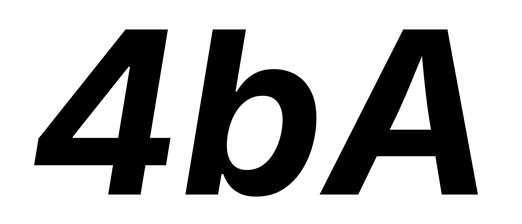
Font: Inter-Italic_Bold_Italic